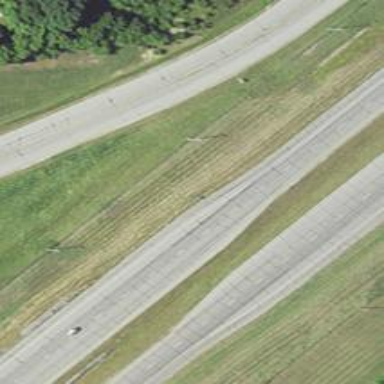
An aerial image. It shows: This image shows trunk highway that functions as expressway.